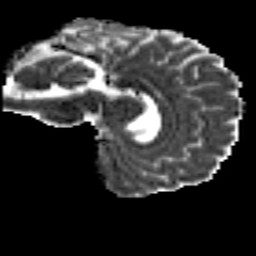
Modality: MD
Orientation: sagittal
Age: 27
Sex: male
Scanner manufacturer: siemens
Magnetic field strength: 3 T
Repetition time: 8.8 s
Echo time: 0.085 s